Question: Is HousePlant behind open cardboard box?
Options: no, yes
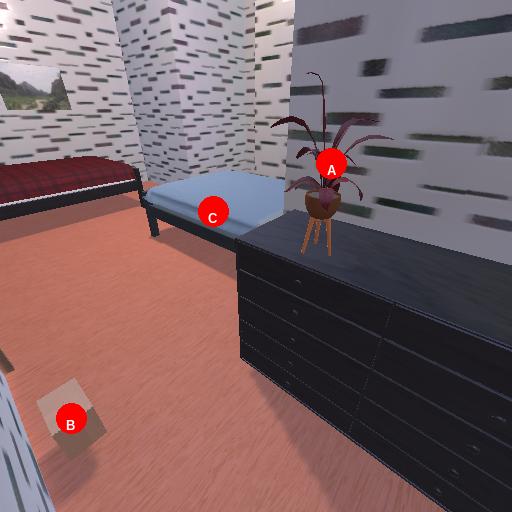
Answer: no